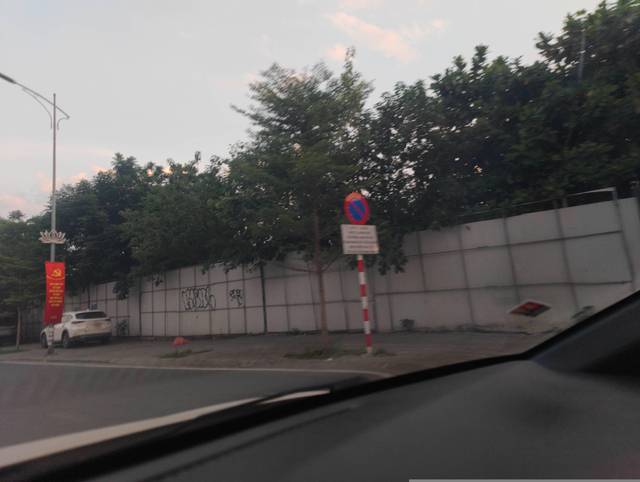
Region: Vietnam
Coordinates: 21.059, 105.834